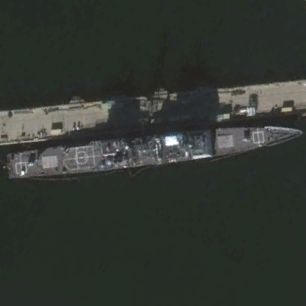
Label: cruiser